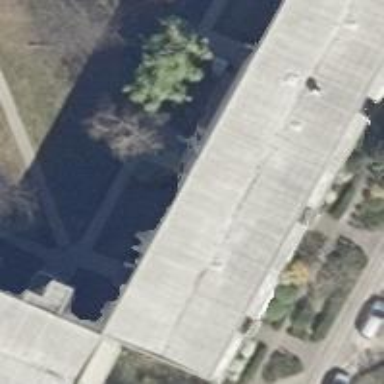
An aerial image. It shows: Block of apartments with flat roofs covered in black tar paper. The building itself has silver color.